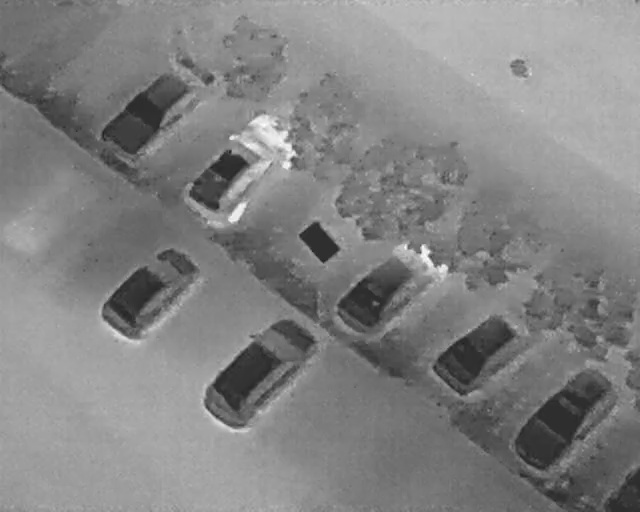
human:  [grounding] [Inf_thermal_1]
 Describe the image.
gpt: In the satellite image, there is  <ref>1 large car </ref> <box>[[20, 8, 28, 33, 135]]</box> located at top left,  <ref>2 large car </ref> <box>[[32, 19, 43, 45, 131], [56, 43, 66, 68, 138]]</box> located at center,  <ref>1 large car </ref> <box>[[71, 57, 79, 79, 143]]</box> located at right,  <ref>1 large car </ref> <box>[[18, 45, 28, 67, 135]]</box> located at left,  <ref>1 large car </ref> <box>[[35, 59, 46, 85, 135]]</box> located at bottom,  <ref>1 large car </ref> <box>[[83, 69, 93, 94, 135]]</box> located at bottom right.